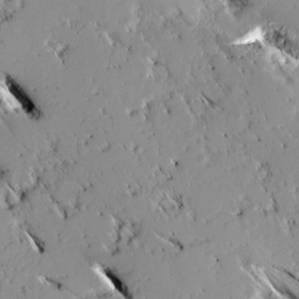
Label: non_frost